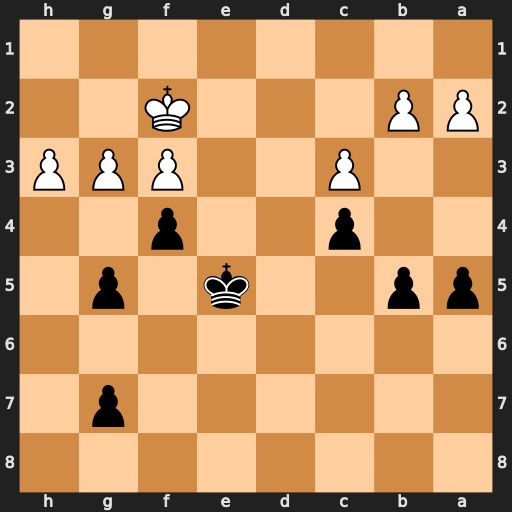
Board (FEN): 8/6p1/8/pp2k1p1/2p2p2/2P2PPP/PP3K2/8
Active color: b
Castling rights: -
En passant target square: -
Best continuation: fxg3+ Kxg3 Kf5